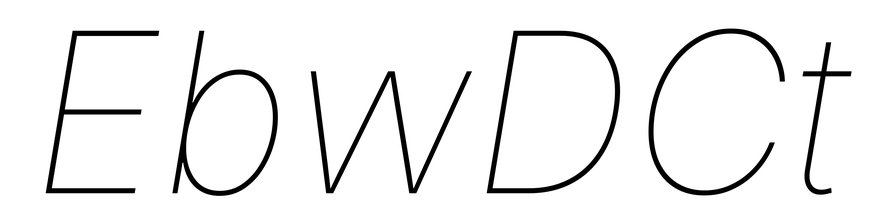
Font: Inter-Italic_Thin_Italic